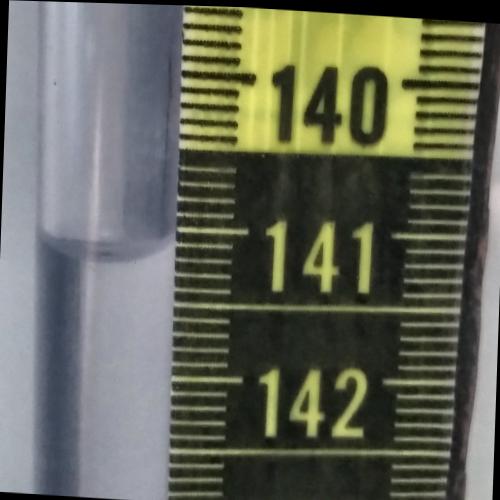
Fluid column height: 141.2 cm